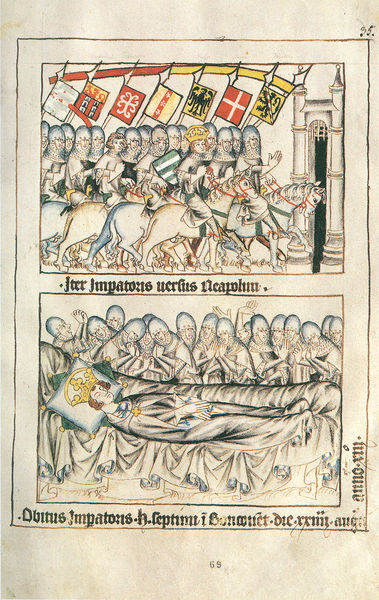
Titel: Trierer Bildhandschrift/Bilderchronik von Kaiser Heinrich VII. und Kurfürst Balduin von Luxemburg 1308-1313/ Kaiser Heinrichs Romfahrt
Schlagwörter: männer, schloss, rahmen, tod, tot, trauer, bild, felder, blatt, krone, pferde, reiter, turm, schrift, bilder, papier, liegen, fahnen, zwei, könig, inschrift, bett, burg, linie, weinen, seite, illustration, text, buchstaben, herrscher, ritter, rüstung, wappen, helme, gestorben, zahl, totenbett, mittelalter, lanzen, prozession, flaggen, tit, lager, latein, schilde, zei, trauerzug, reien